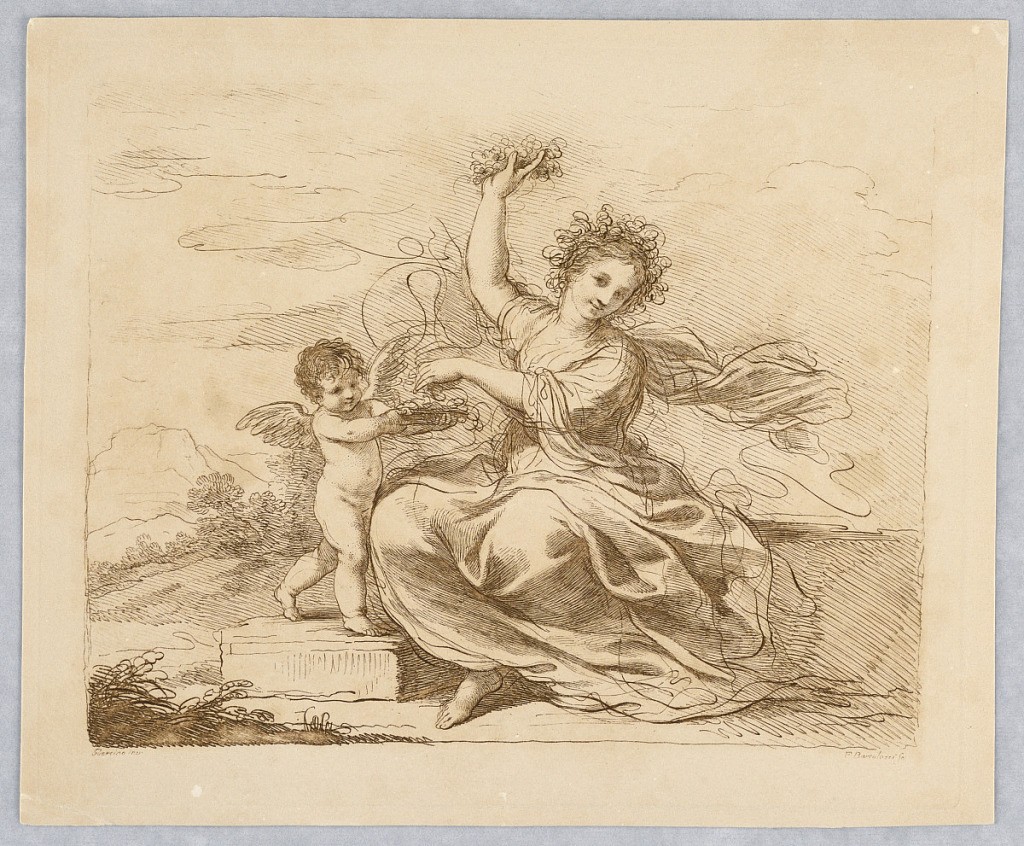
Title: Flora, with a Cupid
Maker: Francesco Bartolozzi, Italian, active England, 1727–1815
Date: ca. 1760–1770
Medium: Engraving in brown ink on white paper
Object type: Print
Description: Flora sits, center, with her right hand she holds a garland high, and she picks more flowers from a basket held by the putto, with her left hand. Beyond, plants and mountains and clouds.